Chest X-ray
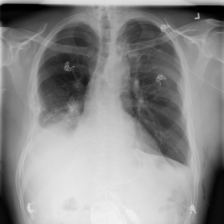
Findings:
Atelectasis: negative
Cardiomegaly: negative
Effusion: negative
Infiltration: negative
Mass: negative
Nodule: negative
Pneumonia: negative
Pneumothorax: positive
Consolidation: negative
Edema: negative
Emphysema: positive
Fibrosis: negative
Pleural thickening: positive
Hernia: negative